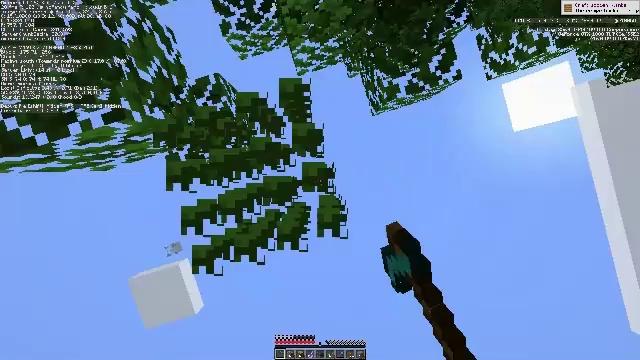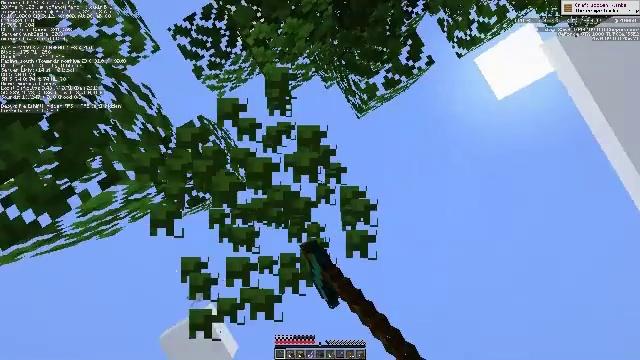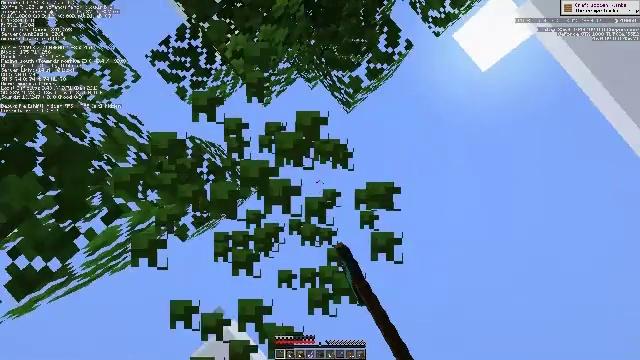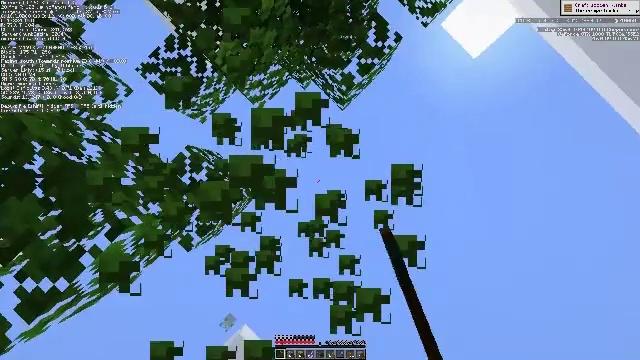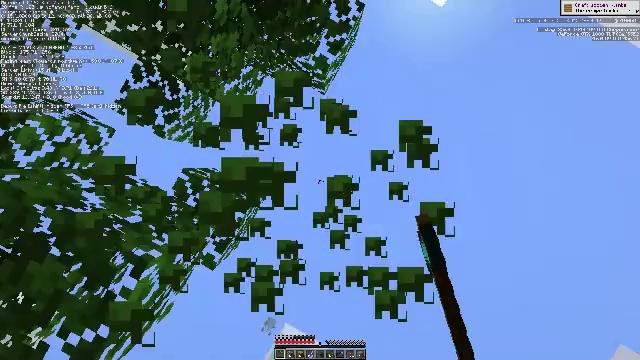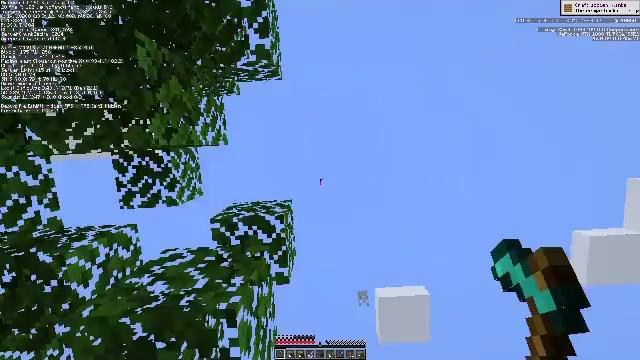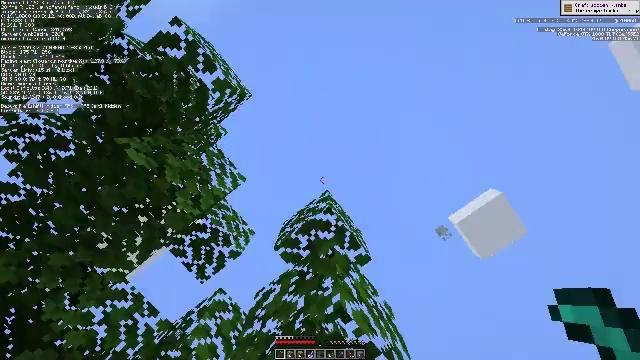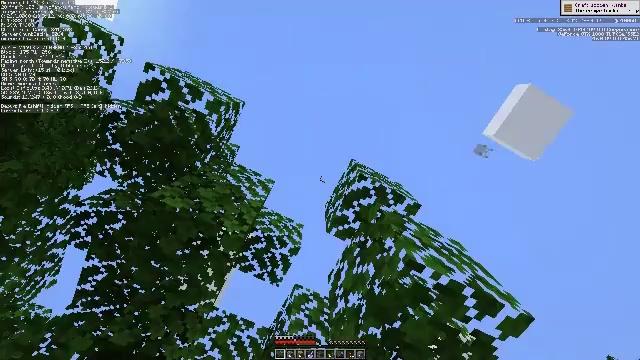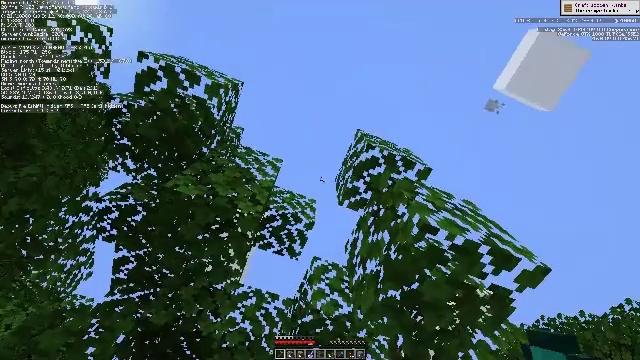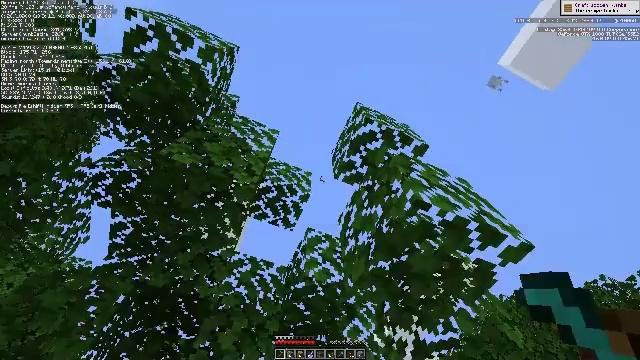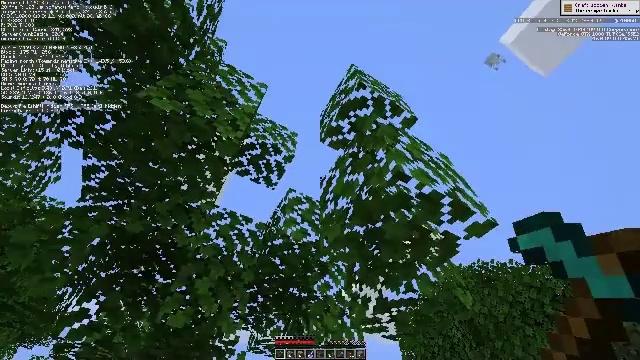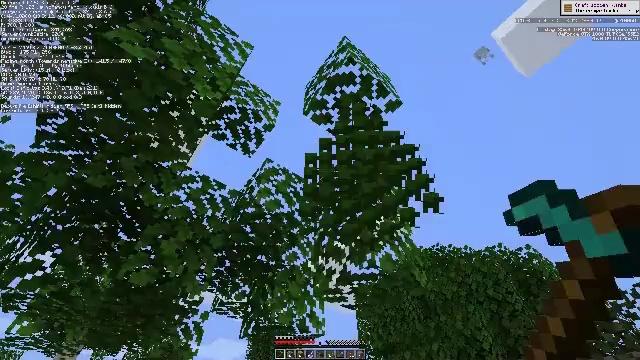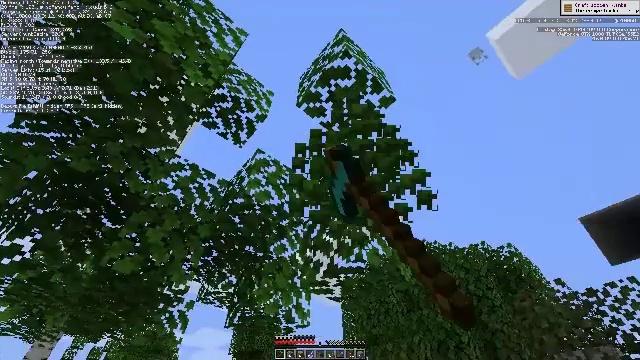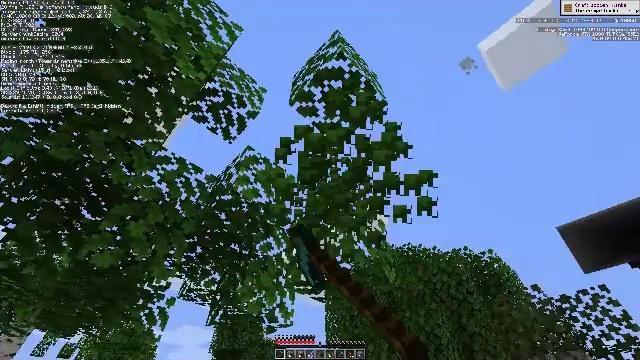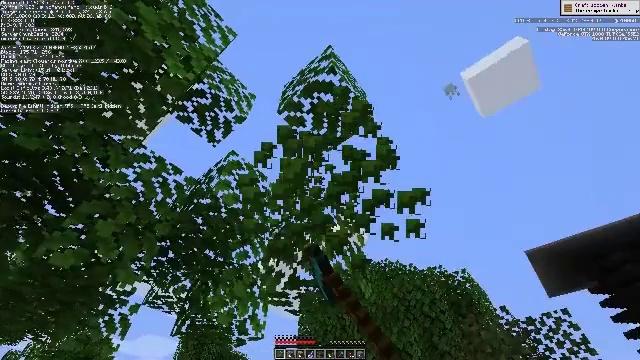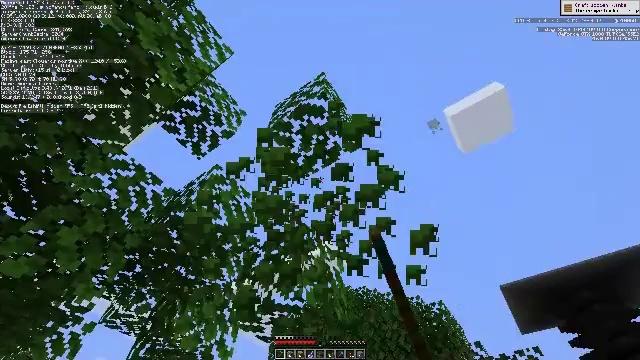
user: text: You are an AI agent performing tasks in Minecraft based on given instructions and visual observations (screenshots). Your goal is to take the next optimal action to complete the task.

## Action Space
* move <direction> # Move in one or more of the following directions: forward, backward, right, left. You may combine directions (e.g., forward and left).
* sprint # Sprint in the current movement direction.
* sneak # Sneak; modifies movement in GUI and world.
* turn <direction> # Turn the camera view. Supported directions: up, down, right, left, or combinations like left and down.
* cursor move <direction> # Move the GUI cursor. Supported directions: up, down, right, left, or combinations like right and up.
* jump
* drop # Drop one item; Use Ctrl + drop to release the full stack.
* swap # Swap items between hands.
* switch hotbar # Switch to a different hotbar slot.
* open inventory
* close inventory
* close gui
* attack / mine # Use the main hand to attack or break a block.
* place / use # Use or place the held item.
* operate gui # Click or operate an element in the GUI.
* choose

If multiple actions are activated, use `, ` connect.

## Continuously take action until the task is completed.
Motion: motion action
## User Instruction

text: Mine oak leaves.
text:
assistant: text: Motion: turn left and up, attack / mine
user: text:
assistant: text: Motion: turn left and up, attack / mine
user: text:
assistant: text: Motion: turn left, attack / mine
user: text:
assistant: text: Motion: turn left and down, attack / mine
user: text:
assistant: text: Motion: turn left and down, attack / mine
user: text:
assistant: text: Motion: turn left and down, attack / mine
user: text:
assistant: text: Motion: turn left and down, attack / mine
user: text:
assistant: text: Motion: turn left and down, attack / mine
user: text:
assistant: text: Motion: turn right and down, attack / mine
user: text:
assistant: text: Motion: turn right and down, attack / mine
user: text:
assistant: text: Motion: turn right and down, attack / mine
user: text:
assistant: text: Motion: turn right and down, attack / mine
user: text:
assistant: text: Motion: turn right, attack / mine
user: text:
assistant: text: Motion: turn right and up, attack / mine
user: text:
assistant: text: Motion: turn right and up, attack / mine
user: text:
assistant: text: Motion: turn right and up, attack / mine
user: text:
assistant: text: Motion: attack / mine
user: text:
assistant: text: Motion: attack / mine
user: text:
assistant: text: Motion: turn left, attack / mine
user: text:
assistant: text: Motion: turn left and up, attack / mine
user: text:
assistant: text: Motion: turn left and up, attack / mine
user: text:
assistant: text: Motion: turn left, attack / mine
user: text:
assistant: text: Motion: turn left and down, attack / mine
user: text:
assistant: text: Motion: turn left and down, attack / mine
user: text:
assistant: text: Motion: turn left, attack / mine
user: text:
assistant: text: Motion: turn left, attack / mine
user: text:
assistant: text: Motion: attack / mine
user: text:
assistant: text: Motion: turn left, attack / mine
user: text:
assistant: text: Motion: turn left, attack / mine
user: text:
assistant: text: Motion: attack / mine